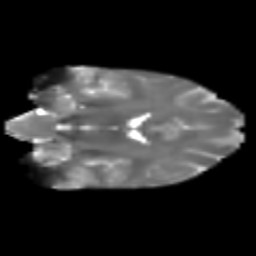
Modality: T2w
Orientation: coronal
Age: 31
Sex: female
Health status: healthy